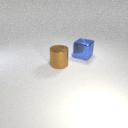
large blue metal cube behind large brown metal cylinder